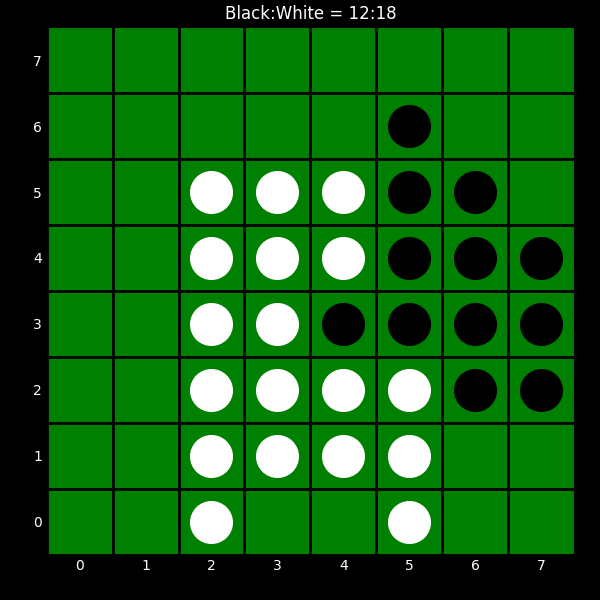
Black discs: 12
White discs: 18